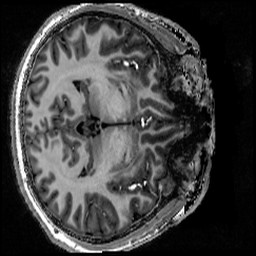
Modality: T1w
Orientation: axial
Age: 21
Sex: male